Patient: sex M, age 59
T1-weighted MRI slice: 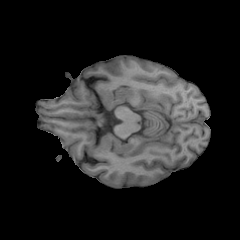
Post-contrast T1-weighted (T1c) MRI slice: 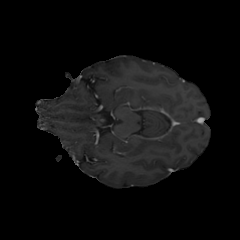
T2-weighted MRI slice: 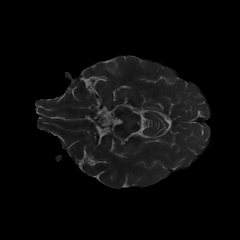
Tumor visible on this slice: no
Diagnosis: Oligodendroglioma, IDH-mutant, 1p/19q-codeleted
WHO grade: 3